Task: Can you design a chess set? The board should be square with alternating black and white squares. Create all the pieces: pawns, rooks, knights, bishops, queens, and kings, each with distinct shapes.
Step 4404:
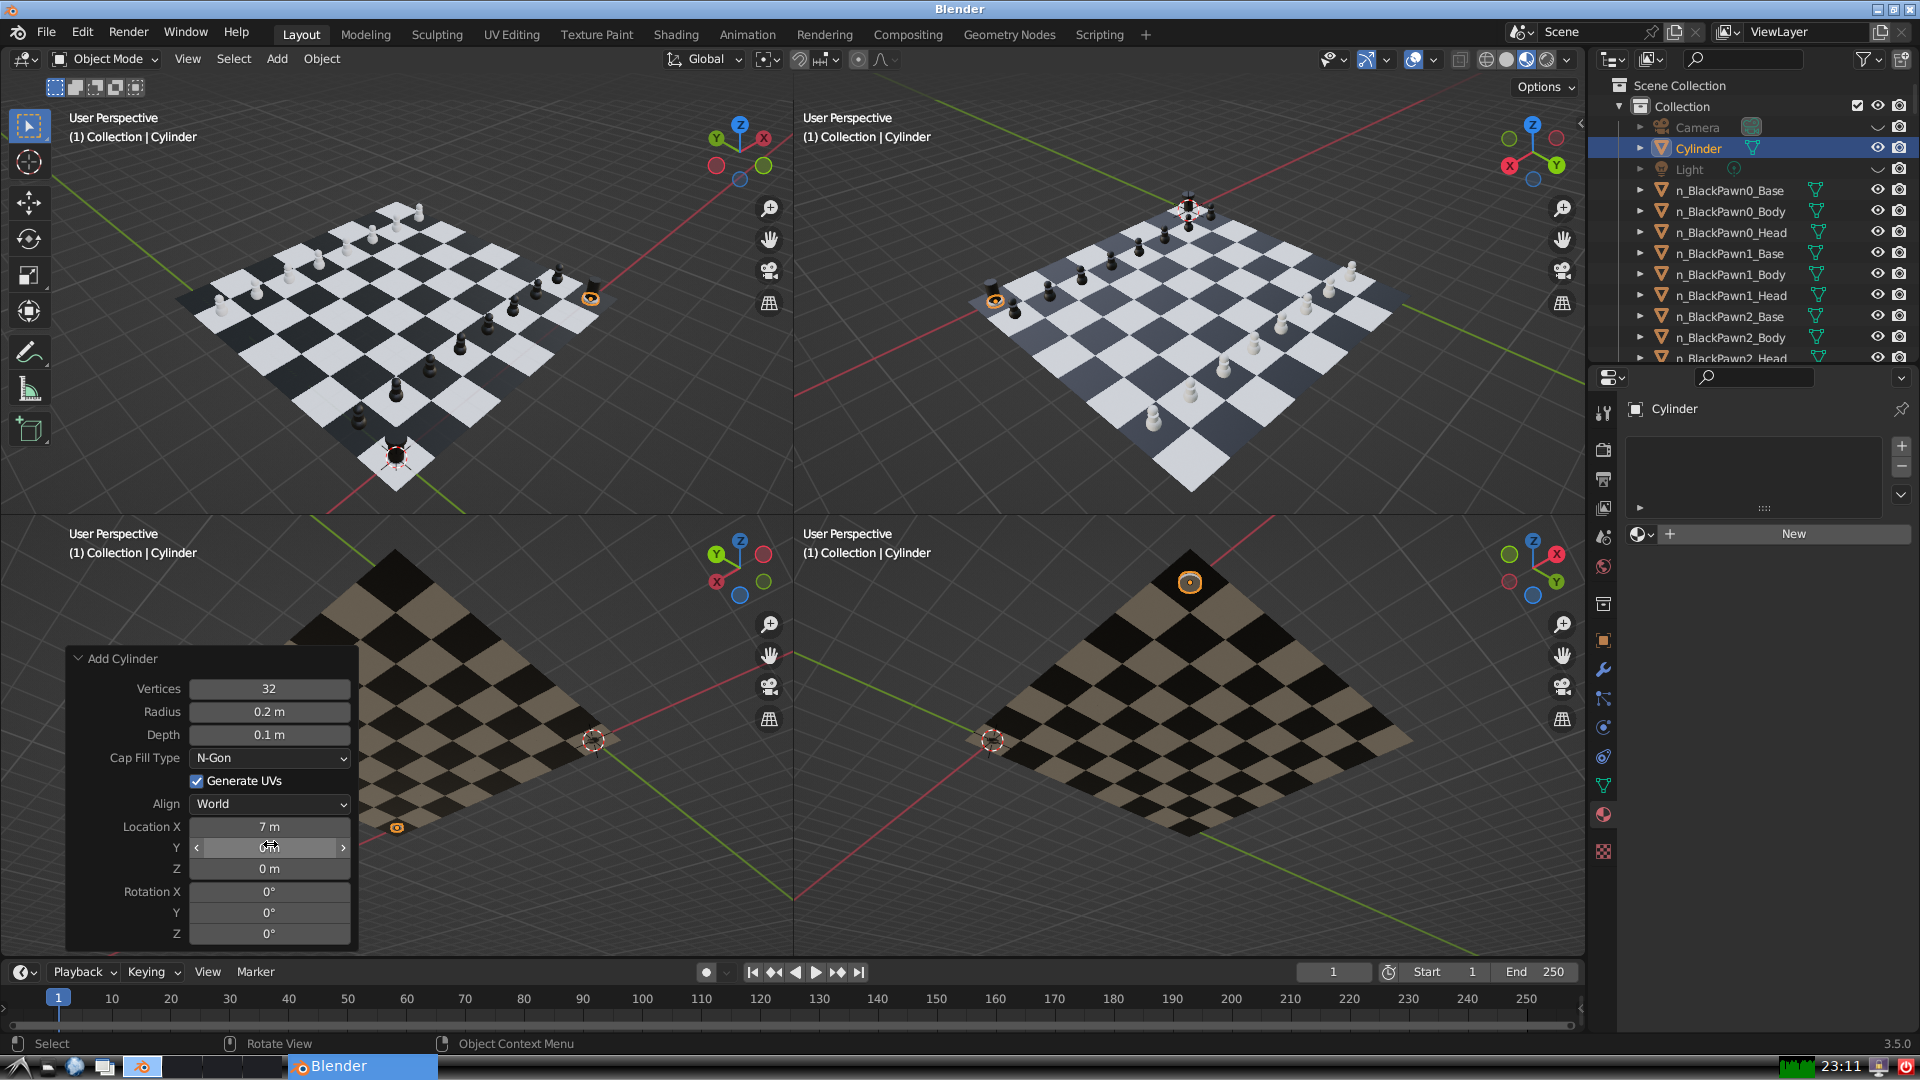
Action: click: no